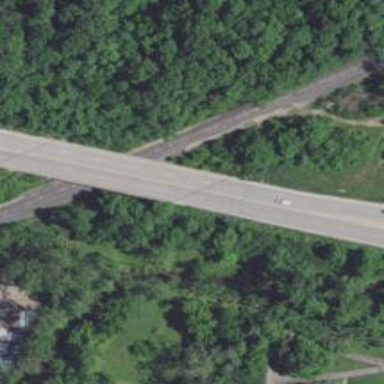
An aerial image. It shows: Secondary road crossing bridge.